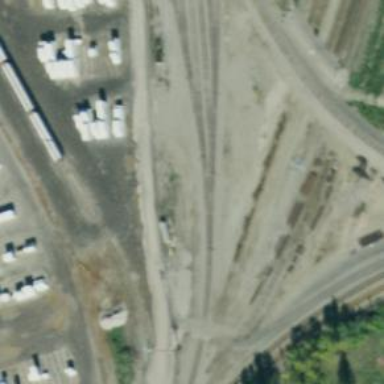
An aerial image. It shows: Abandoned spur railway.